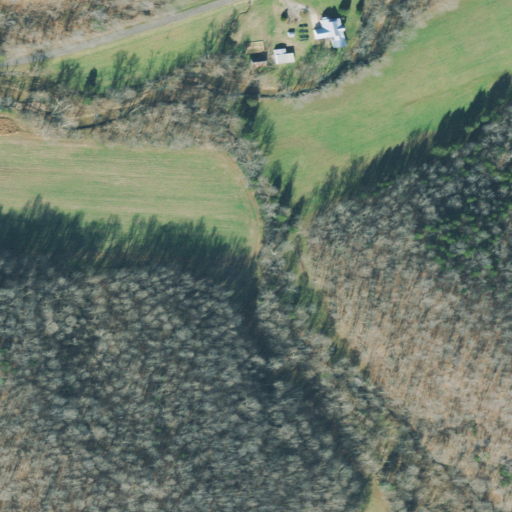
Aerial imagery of valley in Tennessee named Camp Hide Hollow containing deciduous forest, pasture, mixed forest, and open development